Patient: sex M, age 51
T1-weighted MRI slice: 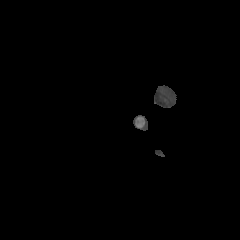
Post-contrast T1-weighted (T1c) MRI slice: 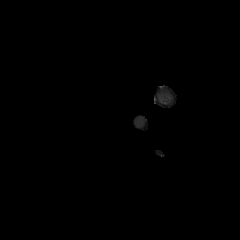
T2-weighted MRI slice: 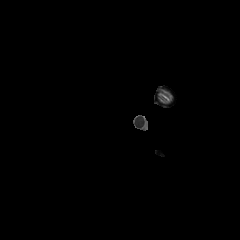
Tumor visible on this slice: no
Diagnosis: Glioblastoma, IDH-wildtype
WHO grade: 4